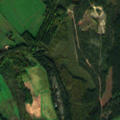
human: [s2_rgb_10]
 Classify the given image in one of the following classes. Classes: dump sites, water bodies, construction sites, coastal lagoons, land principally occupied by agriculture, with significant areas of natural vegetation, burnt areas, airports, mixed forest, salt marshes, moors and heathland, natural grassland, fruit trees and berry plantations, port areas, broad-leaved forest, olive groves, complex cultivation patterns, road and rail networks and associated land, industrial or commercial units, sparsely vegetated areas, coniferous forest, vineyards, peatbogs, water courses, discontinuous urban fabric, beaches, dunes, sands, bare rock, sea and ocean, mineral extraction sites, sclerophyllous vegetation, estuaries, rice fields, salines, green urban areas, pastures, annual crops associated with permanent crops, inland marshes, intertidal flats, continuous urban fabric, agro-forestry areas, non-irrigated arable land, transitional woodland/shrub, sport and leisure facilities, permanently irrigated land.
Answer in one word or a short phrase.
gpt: non-irrigated arable land, land principally occupied by agriculture, with significant areas of natural vegetation, coniferous forest, mixed forest